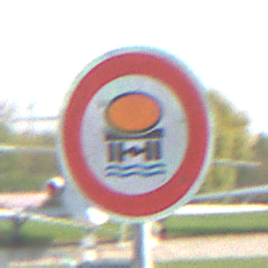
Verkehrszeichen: VerbotFahrzeugeWassergefaehrdenderLadung
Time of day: MorningAfternoon
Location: Outdoor (Special)
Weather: Clear
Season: NotSpecified
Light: Natural